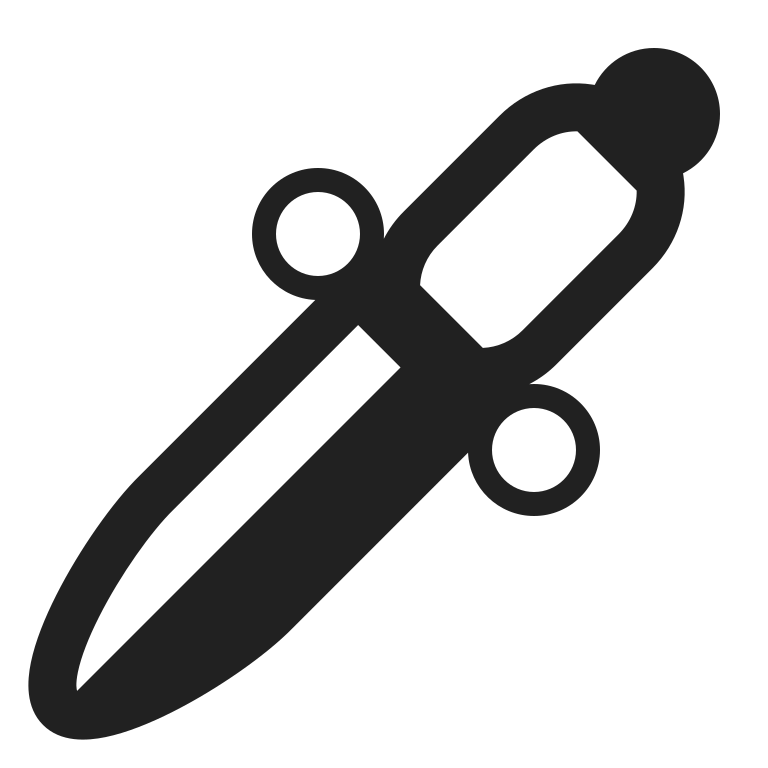
dagger high contrast